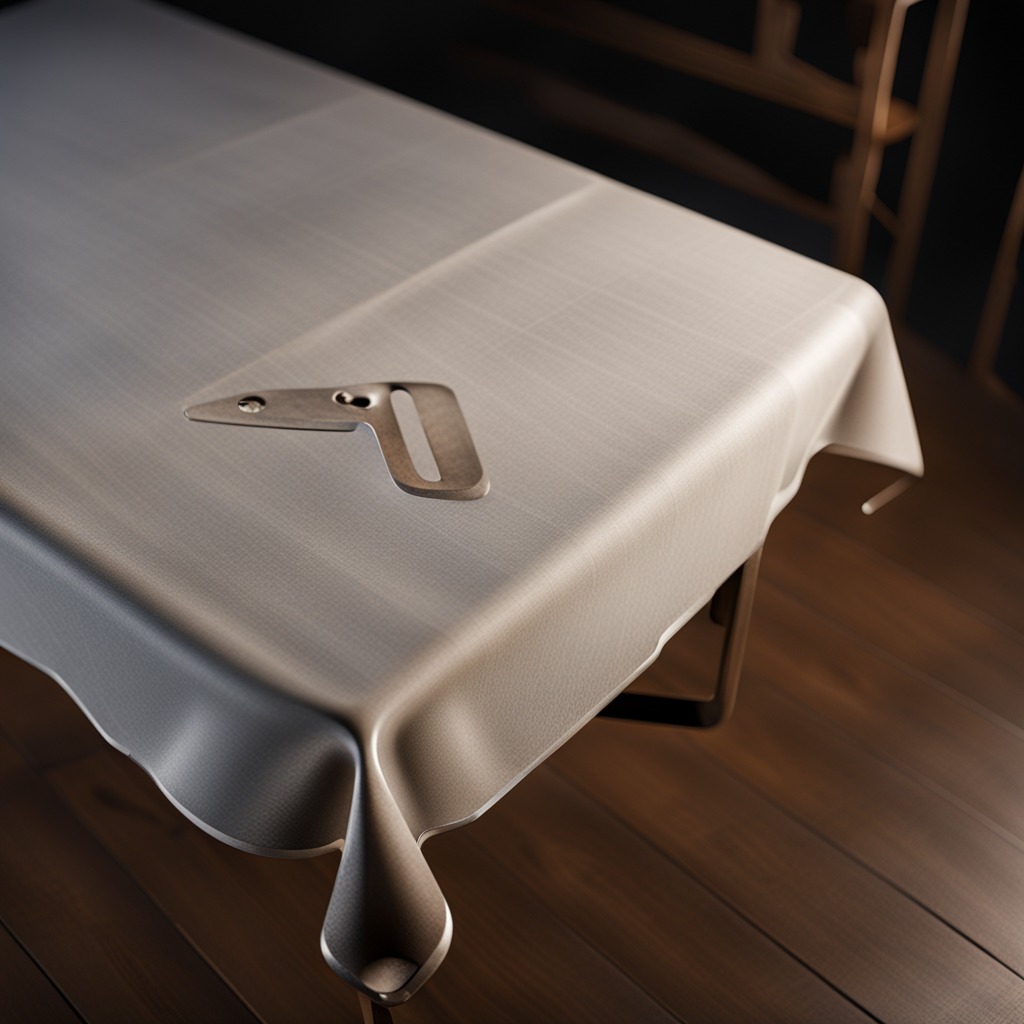
A metal saw is lying on the wooden table.